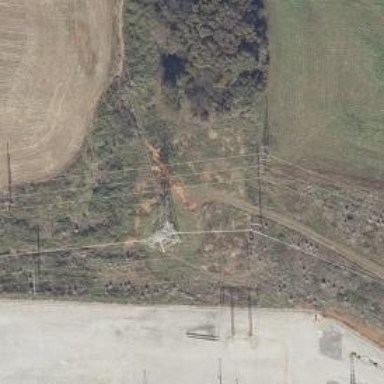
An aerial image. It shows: Power tower.